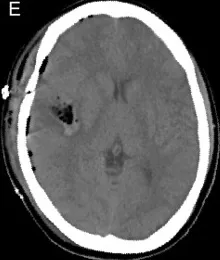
Postoperative CT.
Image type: radiology (ct)